Question: I'm trying to line up text and an image below a title acting as a header, but the image keeps throwing off the divider between entries and messing up the page's alignment. Here's what it looks like (Django templates in use here)
Here's the code:
'''
<script src="/static/js/downloadEntry.js" type="text/javascript"></script>
{% for entry in entries %}
<div class="entry">
<label class="titleText">{{ entry.title }}</label>
<div class="contentContainer">
{% if entry.image %}
<img class="image" src="{{ entry.image.url }}">
{% endif %}
<p class="contentText">{{ entry.content }}</p>
</div>
<script>styleTitle("{{ entry.title }}");</script>
</div>
<hr class="entryDivider">
{% endfor %}
'''
The relevant CSS:
'''
.entryDivider {
margin-top: 10px;
size: 1px;
width: 66%;
}
.entry {
width: 66%;
margin-top: 30px;
margin-bottom: 10px;
}
.titleText {
font-family: "Helvetica Neue";
font-size: 24px;
font-weight: bold;
color: #666666;
text-align: left;
font-style: normal;
text-transform: uppercase;
display: block;
margin-bottom: 15px;
}
.contentContainer {
width:100%;
display: block;
}
.contentText {
font-family: "Helvetica Neue";
font-size: 14px;
text-align: left;
font-weight: 200;
display: block;
overflow: hidden;
}
.image {
float: left;
display: block;
background-color: #ff0000;
margin-right: 15px;
width: 90px;
height: 80px;
}
'''
I've tried a couple of different techniques to no avail. Ideally it looks something like this:
<URL>, but within the div container. Something like:
'''
[Title]
[Image, if one exists] [Content]
[Divider]
'''
Here's a screenshot of how this is rendered:

Any suggestions? I don't have much experience with frontend work (which is probably apparent)
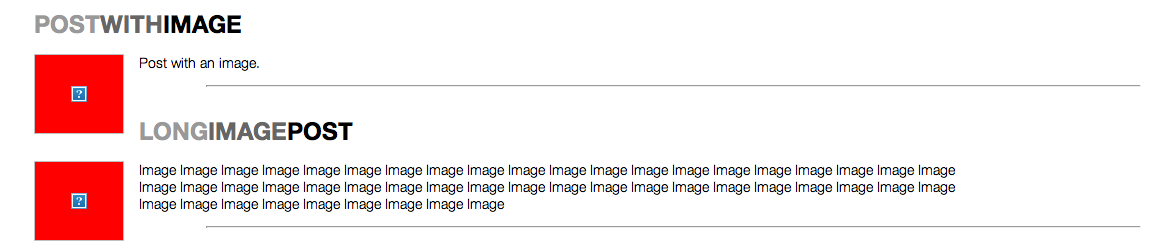
Answer: Is this what you are looking to do? <URL>
'''
div{
display: block;
width: 100%;
overflow: hidden;
padding:10px 10px 0;
}
h2 {
font-weight: bold;
font-size: 20px;
margin-bottom: 5px;
}
img{
float:left;
margin-right: 10px;
vertical-align:top;
}
p{
display: block;
overflow: hidden;
}
div hr {
clear: both;
border: none;
padding-top: 5px;
margin:0;
border-bottom: 1px solid #ccc;
}
'''